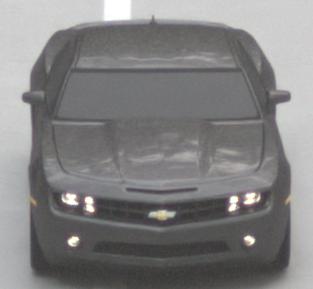
Make: Chevrolet
Model: Camaro Cabriolet 6.2 V8
Detailed model: Camaro (V) Coupé
Model produced from: 2011/09
Model produced until: 2014/02
Doors: 2
Color: gray
Road condition: dry road
Daytime: sunrise or sunset
Contrast: medium contrast